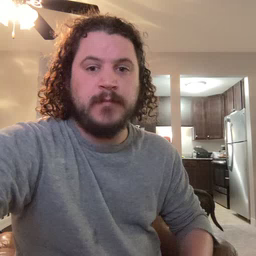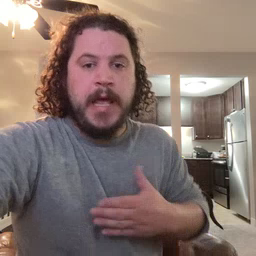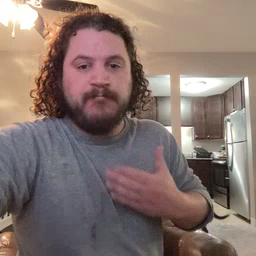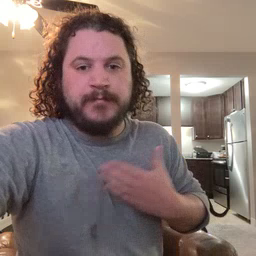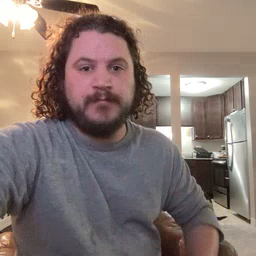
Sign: happy